Question: I am currently working on core data and newbie, fetching composite name and contact numbers from address book. I now can save data in to-one & to-many relationship using KVC and subclassing NSManagedObject. But still some concepts are not clear to me.

In normal DB we save data in primary & foreign key way. ID, compositeName fields in ContactName table and ID, number, type fields in ContactNumber table. Relationships can be easily created on both table ID fields.
In core data its done like this using KVC:
'''
1. NSManagedObject *contactNameEntity = [NSEntityDescription insertNewObjectForEntityForName:@"ContactName" inManagedObjectContext:self.managedObjectContext];
2. [contactNameEntity setValue:@"TheName" forKey:@"compositeName"]
3. NSMutableSet *relationAsSet = [contactNameEntity mutableSetValueForKey:@"contactNameRelation"];
//fetching multi values like contact mobile, iPhone, home, work, other numbers and iterating them
4. ABMutableMultiValueRef multiValues = ABRecordCopyValue(ref, kABPersonPhoneProperty);
5. CFArrayRef mVArray = ABMultiValueCopyArrayOfAllValues(multiValues);
6. for(int i=0; i<CFArrayGetCount(mVArray); i++) {
7. NSManagedObject *contactNumberEntity = [NSEntityDescription insertNewObjectForEntityForName:@"ContactNumber" inManagedObjectContext:self.managedObjectContext];
8. [contactNumberEntity setValue:(__bridge NSString*)CFArrayGetValueAtIndex(mVArray, i) forKey:@"number"];
9. [contactNumberEntity setValue:(__bridge id)(ABMultiValueCopyLabelAtIndex(multiValues, i)) forKey:@"type"];
10. [relationAsSet addObject:contactNumberEntity];
}
11. [contactNameEntity setValue:relationAsSet forKey:@"contactNameRelation"];
'''
Now with entity subclasses method #1:
'''
1. ContactName *contactNameEntity = [NSEntityDescription insertNewObjectForEntityForName:@"ContactName" inManagedObjectContext:self.managedObjectContext];
2. [contactNameEntity setCompositeName:(__bridge id)(compositeName)];
3. for(int i=0; i<CFArrayGetCount(mVArray); i++) {
4. ContactNumber *contactNumberEntity = [NSEntityDescription
5. insertNewObjectForEntityForName:@"ContactNumber" inManagedObjectContext:self.managedObjectContext];
6. [contactNumberEntity setNumber:(__bridge NSString*)CFArrayGetValueAtIndex(mVArray, i)];
7. [contactNumberEntity setType:(__bridge id)(ABMultiValueCopyLabelAtIndex(multiValues, i))];
8. [contactNameEntity addContactNameRelationObject:contactNumberEntity];
}
'''
Now with entity subclasses which is similar to KVC method #2:
'''
1. ContactName *contactNameEntity = [NSEntityDescription insertNewObjectForEntityForName:@"ContactName" inManagedObjectContext:self.managedObjectContext];
2. [contactNameEntity setCompositeName:(__bridge id)(compositeName)];
3. NSSet *set = [contactNameEntity contactNameRelation];
4. NSMutableSet *mSet = [NSMutableSet setWithSet:set];
5. set = nil;
6. for(int i=0; i<CFArrayGetCount(mVArray); i++) {
7. ContactNumber *contactNumberEntity = [NSEntityDescription
8. insertNewObjectForEntityForName:@"ContactNumber" inManagedObjectContext:self.managedObjectContext];
9. [contactNumberEntity setNumber:(__bridge NSString*)CFArrayGetValueAtIndex(mVArray, i)];
10. [contactNumberEntity setType:(__bridge id)(ABMultiValueCopyLabelAtIndex(multiValues, i))];
11. [mSet addObject:contactNumberEntity];
}
12. [contactNameEntity addContactNameRelation:mSet];
'''
Questions:
1. In KVC method line 3, why a normal NSSet cannot be created?
2. Why relationship is present as NSSet, although in normal DB relationship is just a simple thing but seems like complex in core data.
3. Am I using the subclass generated methods correctly or Am I using subclass generated methods in standard way? (asking to verify my concepts).
4. Why method #1 and method #2 differs? both are using subclasses.
5. Is @property (nonatomic, retain) NSSet *contactNameRelation; and NSMutableSet *relationAsSet = [contactNameEntity mutableSetValueForKey:@"contactNameRelation"]; return same object/value?
*. Please avoid any silly mistake.
*. Please tell the questions I am asking is unclear.
ContactName entity xcode generated subclass .h file:
'''
@property (nonatomic, retain) NSString * number;
@property (nonatomic, retain) NSSet *contactNumbers;
@end
@interface ContactName (CoreDataGeneratedAccessors)
- (void)addContactNumbersObject:(ContactNumber *)value;
- (void)removeContactNumbersObject:(ContactNumber *)value;
- (void)addContactNumbers:(NSSet *)values;
- (void)removeContactNumbers:(NSSet *)values;
'''
and this is .m file:
'''
@implementation ContactName
@dynamic compositeName;
@dynamic contactNumbers;
@end
'''
I want to know how to correctly use these methods, and thats why method 1 and 2 are two different approaches I posted above based on this subclass. Whats correct and whats not please help me out.
this is what I get when I log relationAsSet
'''
$0 = 0x0854c1c0 Relationship 'contactNameRelation' on managed object (0x835bae0) <ContactName: 0x835bae0> (entity: ContactName; id: 0x835ba80 <x-coredata:///ContactName/t66752D00-F08B-40DF-AEED-ABCACEA254652> ; data: {
compositeName = myname;
contactNameRelation = (
);
}) with objects {(
)}
'''
and this
'''
$0 = 0x0821b460 Relationship 'contactNameRelation' on managed object (0x823fe50) <ContactName: 0x823fe50> (entity: ContactName; id: 0x823fea0 <x-coredata:///ContactName/t3CED08C3-94E0-4B43-93F0-96DE2D2A24922> ; data: {
compositeName = myname;
contactNameRelation = (
"0x821be40 <x-coredata:///ContactNumber/t3CED08C3-94E0-4B43-93F0-96DE2D2A24923>"
);
}) with objects {(
<ContactNumber: 0x8241ab0> (entity: ContactNumber; id: 0x821be40 <x-coredata:///ContactNumber/t3CED08C3-94E0-4B43-93F0-96DE2D2A24923> ; data: {
contactNumberRelation = "0x823fea0 <x-coredata:///ContactName/t3CED08C3-94E0-4B43-93F0-96DE2D2A24922>";
number = 123;
type = iphone;
})
)}
'''
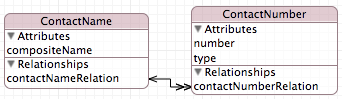
Answer: As @svena already said, your names for the relationships are a bit "unconventional" (and it seems that you partially changed them already in your added code). So I will assume the following model and relationship names:

The value of a to-many relationship is a 'NSSet'. For example
'''
ContactName *aContact = ...;
NSSet *relatedNumbers = aContact.contactNumbers;
// or equivalently, using KVC:
relatedNumbers = [aContact valueForKey:@"contactNumbers"];
for (ContactNumber *contactNumber in relatedNumbers) {
NSLog(@"%@", contactNumber.number);
}
'''
So you use the value of the relationship (a 'NSSet' in this case) to traverse the object
graph and find related object. But you cannot modify this set (it is immutable).
Then you have questions about
'''
NSMutableSet *mutableRelatedNumbers = [aContact mutableSetValueForKey:@"contactNumbers"];
'''
which is a very special thing. It is a mutable set that is "tied" to the 'aContact' object. That means if you modify this set (add or remove something) then you effectively modify
the 'contactNumbers' relationship of the 'aContact' object.
So
'''
ContactName *aContact = ...;
ContactNumber *aContactNumber1 = ...;
ContactNumber *aContactNumber2 = ...;
// (A)
NSMutableSet *mutableRelatedNumbers = [aContact mutableSetValueForKey:@"contactNumbers"];
[mutableRelatedNumbers addObject:aContactNumber1];
[mutableRelatedNumbers addObject:aContactNumber2];
'''
(which is the corrected version of your first code block) is a complicated way of doing this
'''
// (B)
[aContact addContactNumbersObject:aContactNumber1];
[aContact addContactNumbersObject:aContactNumber2];
'''
(which is your method #1). Another equivalent method is (because of the inverse relationship)
'''
// (C)
aContactNumber1.contactName = aContact;
aContactNumber2.contactName = aContact;
'''
or
'''
// (D)
NSMutableSet *mset = [NSMutableSet set];
[mset addObject:aContactNumber1];
[mset addObject:aContactNumber2];
[aContact addContactNumbers:mset];
'''
which is similar to (B), and is the corrected version of your method #2.
This are all valid methods to add an object to a relationship, but (C) is the easiest to use, followed by (B). (A) and (D) are rarely used.
Another advantage of (C) is the better type checking.
So even if I did not answer the questions directly, I hope that this helps to clear things up!